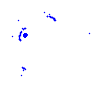
Particle: pion